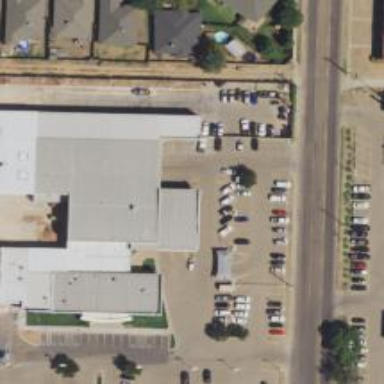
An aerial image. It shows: Building that houses car shop.